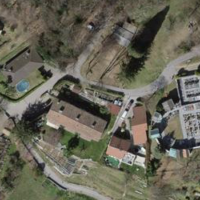
EUNIS habitat code: 55
Species observed at this site:
Lamium galeobdolon